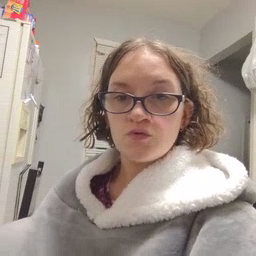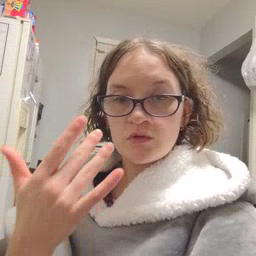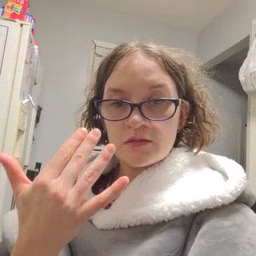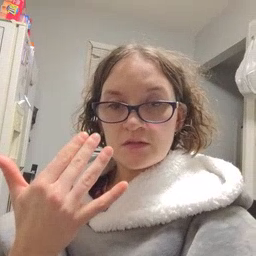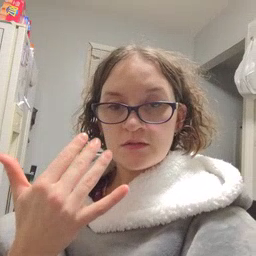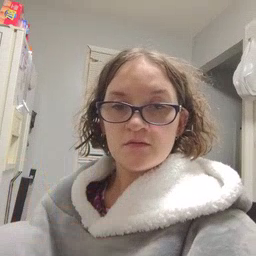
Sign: wait